Question: I have created a TableLayout and then I created TableRow dynamically in my java code, and added some buttons in the form of an 8x8 grid. But I want to reduce the space between the buttons. I tried setting LayoutParam for the TableRow , but when I do this , the output shows just a blank screen. Here's my code:
'''
LayoutParams param= new LayoutParams(LayoutParams.FILL_PARENT, LayoutParams.WRAP_CONTENT);
field=new Button[8][8];
tb=new TableLayout(this);
param.setMargins(10, 2, 10, 2);
for (int i = 0; i < field.length; i++) {
TableRow current=new TableRow(this);
for (int j = 0; j < field[i].length; j++) {
Button button=new Button(this);
field[i][j]=button;
button.setWidth(40);
button.setHeight(40);
button.setLayoutParams(param);
current.addView(button);
}
tb.addView(current);
}
t.addView(tb);
'''
But when I don't write 'button.setLayoutParams(param)'
I get an output like this:

which is the normal output except that I want the space between the buttons reduced.
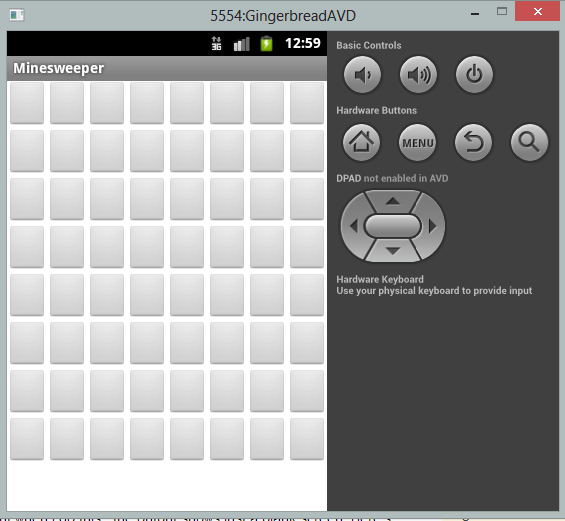
Answer: The spacing you're seeing is padding built into the standard Android button background asset. You can see that your layout is correct by turning on "Show Layout Bounds" in Settings > Developer Options. You just need to make your own button asset, or if a simple color is all that is needed, then just set the button background to be a color.